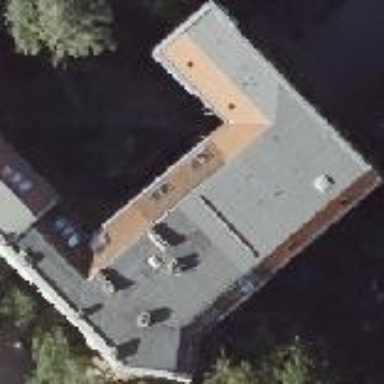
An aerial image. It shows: Building with apartments featuring unique double saltbox roof shape.